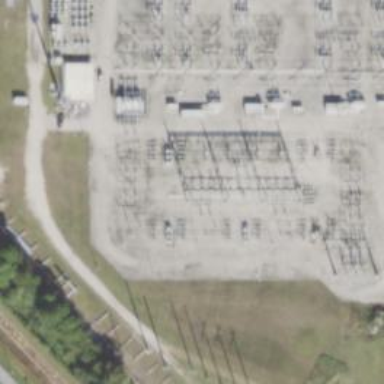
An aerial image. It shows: Switch for power supply.